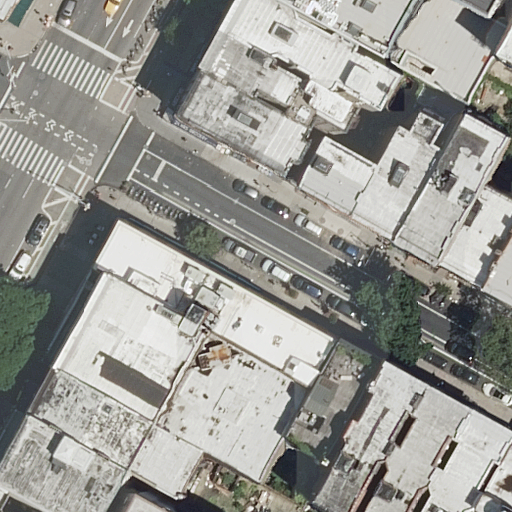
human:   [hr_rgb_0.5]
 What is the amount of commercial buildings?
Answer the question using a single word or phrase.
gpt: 0

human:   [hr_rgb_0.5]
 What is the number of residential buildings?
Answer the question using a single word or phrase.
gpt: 22

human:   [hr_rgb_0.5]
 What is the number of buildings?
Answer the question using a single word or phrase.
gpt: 22

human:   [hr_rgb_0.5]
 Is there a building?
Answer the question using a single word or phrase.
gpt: yes

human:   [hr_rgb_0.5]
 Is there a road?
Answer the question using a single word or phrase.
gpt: yes

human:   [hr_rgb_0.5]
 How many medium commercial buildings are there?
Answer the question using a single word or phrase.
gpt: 0

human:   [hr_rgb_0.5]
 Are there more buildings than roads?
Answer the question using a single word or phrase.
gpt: yes

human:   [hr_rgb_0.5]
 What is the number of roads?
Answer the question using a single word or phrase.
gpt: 7

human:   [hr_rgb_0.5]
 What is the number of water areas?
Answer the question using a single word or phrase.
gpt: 0

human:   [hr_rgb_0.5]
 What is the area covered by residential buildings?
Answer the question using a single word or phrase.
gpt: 5050m2

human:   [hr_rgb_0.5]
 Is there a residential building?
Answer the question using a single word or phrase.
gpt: yes

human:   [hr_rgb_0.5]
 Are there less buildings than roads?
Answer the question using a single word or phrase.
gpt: no

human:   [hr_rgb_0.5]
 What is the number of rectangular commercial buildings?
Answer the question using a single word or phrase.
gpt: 0

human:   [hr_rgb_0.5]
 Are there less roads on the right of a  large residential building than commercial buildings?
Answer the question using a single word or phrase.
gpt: no

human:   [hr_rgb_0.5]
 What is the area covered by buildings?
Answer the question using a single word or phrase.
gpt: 5050m2

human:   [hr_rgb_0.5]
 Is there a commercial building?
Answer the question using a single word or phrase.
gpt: no

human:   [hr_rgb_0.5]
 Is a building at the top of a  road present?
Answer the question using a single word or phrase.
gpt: yes

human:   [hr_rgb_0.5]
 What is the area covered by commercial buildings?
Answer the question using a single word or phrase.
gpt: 0m2

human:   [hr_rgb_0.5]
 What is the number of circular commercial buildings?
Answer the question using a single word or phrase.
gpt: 0

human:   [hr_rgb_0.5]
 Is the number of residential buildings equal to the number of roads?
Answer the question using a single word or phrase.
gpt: no

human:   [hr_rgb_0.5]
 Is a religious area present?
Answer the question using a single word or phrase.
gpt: no

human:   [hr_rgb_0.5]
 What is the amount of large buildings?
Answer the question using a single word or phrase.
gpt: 2

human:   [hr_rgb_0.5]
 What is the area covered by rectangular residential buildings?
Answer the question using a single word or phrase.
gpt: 1555m2

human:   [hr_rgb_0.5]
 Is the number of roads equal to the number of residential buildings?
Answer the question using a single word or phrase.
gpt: no

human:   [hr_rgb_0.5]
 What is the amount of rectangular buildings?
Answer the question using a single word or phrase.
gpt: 11

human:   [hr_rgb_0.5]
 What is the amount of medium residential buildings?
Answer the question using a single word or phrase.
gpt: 13

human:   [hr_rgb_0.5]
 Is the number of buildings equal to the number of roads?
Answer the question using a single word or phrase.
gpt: no

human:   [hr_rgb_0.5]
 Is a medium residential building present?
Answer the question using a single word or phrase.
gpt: yes

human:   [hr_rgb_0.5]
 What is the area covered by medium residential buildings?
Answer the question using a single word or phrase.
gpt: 3358m2

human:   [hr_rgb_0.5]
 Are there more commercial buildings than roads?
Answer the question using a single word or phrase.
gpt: no

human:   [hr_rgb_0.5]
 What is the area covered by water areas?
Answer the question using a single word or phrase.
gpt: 0m2

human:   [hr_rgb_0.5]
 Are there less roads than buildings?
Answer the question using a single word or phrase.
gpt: yes

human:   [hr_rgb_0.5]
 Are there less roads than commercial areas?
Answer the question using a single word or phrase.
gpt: no

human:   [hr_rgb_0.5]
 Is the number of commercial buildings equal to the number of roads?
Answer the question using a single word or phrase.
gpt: no

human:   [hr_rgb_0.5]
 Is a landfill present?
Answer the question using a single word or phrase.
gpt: no

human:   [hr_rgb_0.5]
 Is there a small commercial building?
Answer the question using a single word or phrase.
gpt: no

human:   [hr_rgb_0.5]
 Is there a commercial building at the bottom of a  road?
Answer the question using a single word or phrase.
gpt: no

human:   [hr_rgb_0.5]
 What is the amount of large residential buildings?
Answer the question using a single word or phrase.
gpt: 2

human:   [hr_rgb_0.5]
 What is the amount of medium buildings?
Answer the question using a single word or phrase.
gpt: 13

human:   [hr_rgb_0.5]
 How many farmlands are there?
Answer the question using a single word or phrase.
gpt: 0

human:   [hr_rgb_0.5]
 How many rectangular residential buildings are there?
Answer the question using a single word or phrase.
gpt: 11

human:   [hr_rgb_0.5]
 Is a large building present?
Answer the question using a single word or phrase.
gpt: yes

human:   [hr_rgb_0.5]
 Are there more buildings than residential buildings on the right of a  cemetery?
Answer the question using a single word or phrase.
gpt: yes

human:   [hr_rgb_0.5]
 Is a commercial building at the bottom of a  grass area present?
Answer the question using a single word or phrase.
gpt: no

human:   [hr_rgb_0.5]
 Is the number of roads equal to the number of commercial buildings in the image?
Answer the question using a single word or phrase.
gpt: no

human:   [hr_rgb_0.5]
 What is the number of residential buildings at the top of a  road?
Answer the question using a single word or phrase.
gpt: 8

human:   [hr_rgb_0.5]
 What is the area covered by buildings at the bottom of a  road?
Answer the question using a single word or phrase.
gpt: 4211m2

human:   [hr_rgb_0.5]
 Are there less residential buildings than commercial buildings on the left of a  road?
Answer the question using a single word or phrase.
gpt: no

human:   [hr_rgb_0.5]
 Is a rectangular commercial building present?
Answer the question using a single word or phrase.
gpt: no

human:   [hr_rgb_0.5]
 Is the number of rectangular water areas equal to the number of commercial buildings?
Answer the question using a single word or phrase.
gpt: yes

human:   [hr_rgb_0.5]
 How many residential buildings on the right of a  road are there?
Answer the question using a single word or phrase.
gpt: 19

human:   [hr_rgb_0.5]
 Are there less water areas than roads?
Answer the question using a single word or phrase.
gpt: yes

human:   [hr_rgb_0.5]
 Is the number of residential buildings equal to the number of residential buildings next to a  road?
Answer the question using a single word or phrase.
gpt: yes

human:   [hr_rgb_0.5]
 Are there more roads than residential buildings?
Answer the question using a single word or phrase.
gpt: no

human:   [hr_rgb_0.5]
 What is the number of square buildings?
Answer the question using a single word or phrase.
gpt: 0

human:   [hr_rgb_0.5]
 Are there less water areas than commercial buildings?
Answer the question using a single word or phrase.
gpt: no

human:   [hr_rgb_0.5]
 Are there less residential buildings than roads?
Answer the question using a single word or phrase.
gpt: no

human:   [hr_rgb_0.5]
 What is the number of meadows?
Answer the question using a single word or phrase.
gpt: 0

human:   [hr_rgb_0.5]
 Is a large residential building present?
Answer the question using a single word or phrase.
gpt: yes

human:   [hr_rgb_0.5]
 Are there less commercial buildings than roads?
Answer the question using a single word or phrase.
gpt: yes

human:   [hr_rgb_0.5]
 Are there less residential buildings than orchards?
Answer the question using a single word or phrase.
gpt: no

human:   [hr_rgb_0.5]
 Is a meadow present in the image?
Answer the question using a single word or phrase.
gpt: no

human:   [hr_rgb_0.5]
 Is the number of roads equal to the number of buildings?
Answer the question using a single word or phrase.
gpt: no

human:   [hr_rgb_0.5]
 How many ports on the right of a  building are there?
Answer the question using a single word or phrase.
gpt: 0